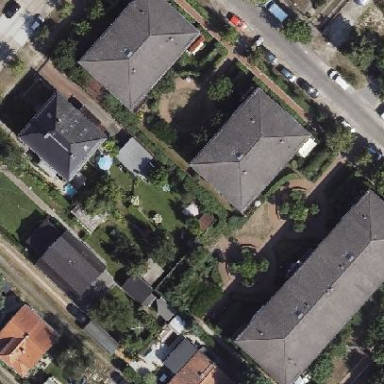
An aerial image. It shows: Apartment building with hipped roof.